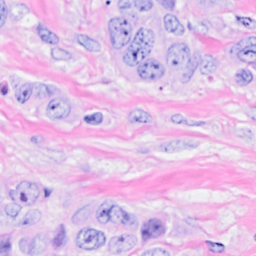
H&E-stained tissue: Breast